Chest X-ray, PA view. Patient: 61 years old, sex F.
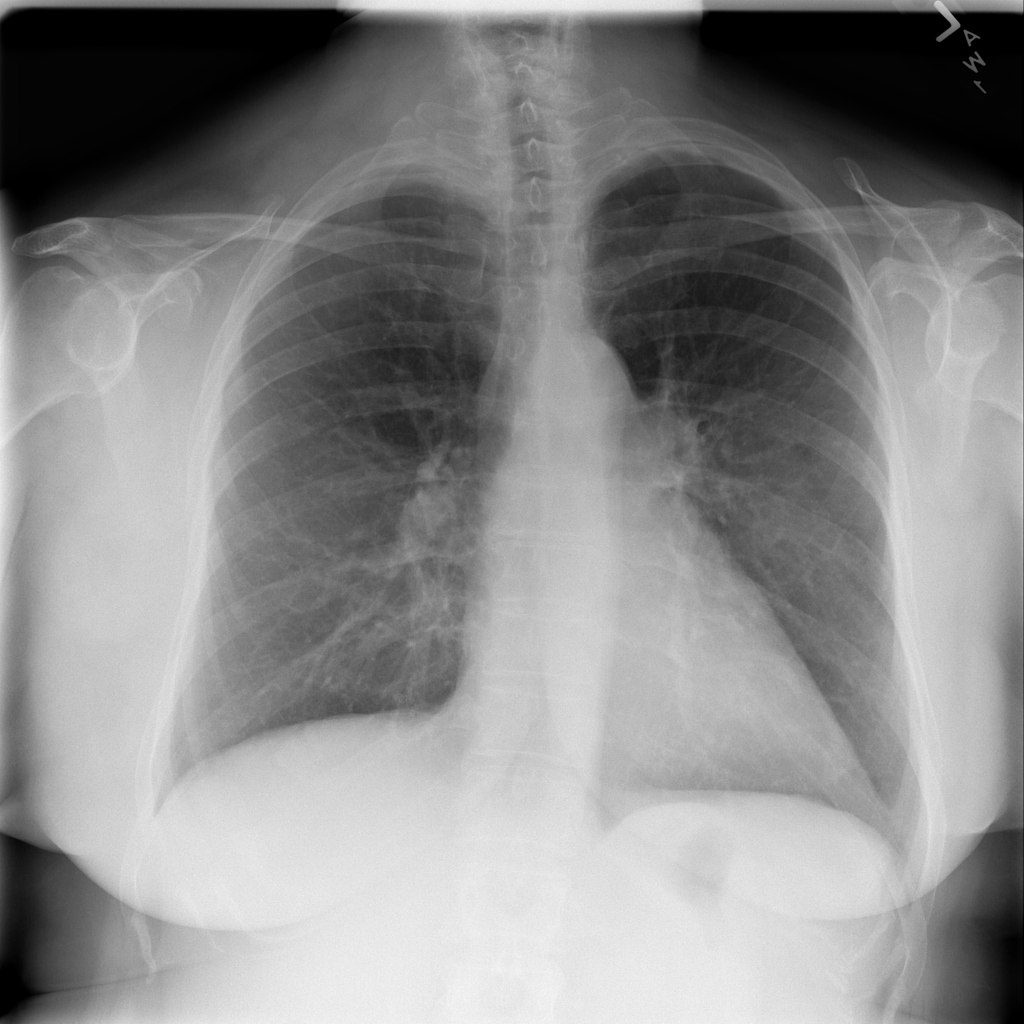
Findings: No Finding